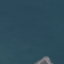
Land use / land cover class: SeaLake